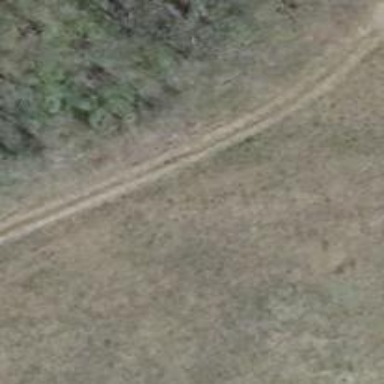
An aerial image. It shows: Grass track with Grade 4 tracktype.